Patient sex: F
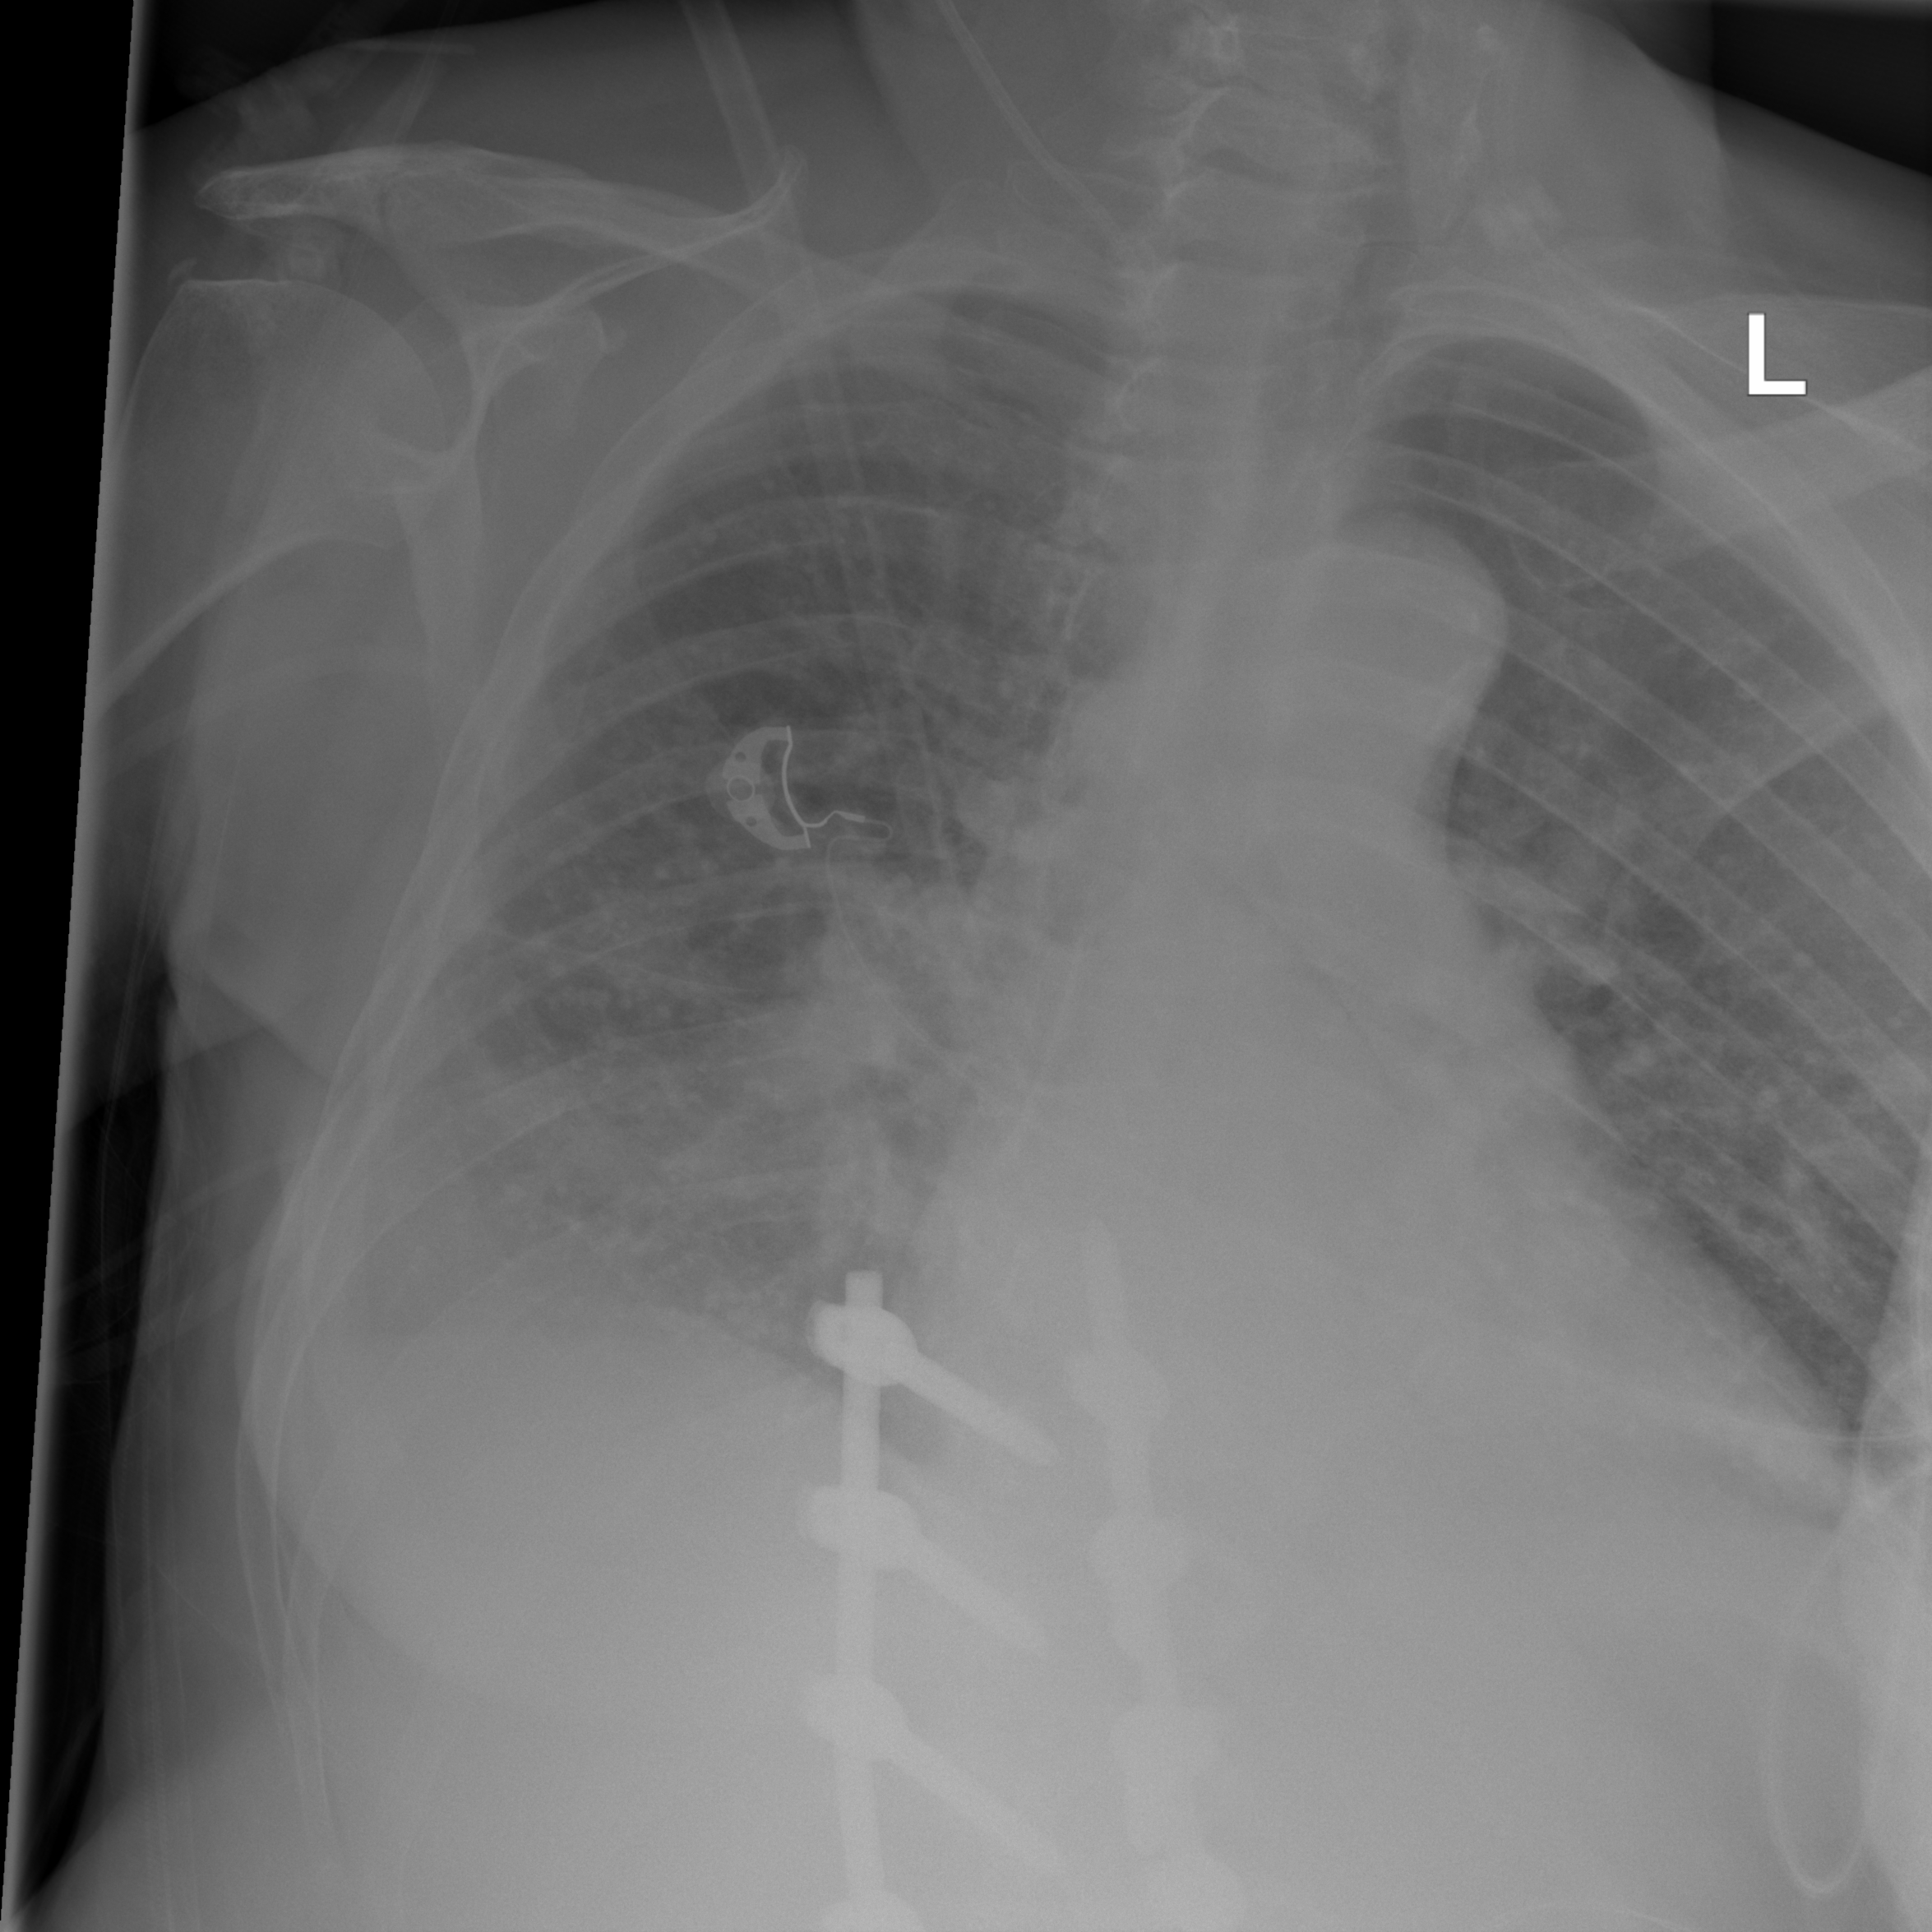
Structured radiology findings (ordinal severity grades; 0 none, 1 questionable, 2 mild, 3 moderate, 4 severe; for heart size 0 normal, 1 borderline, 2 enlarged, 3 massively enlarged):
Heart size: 2
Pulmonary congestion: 0
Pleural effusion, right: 0
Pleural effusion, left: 0
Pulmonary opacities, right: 1
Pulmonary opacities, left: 0
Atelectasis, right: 0
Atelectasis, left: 0